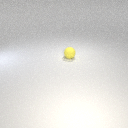
small yellow rubber sphere